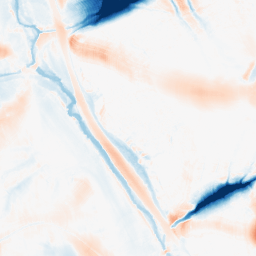
Category: morphological
Decomposition family: morphological_ellipse
Decomposition parameters: operation: average
width: 50
height: 50
Upsampling method: sinc_blackman
Upsampling parameters: scale: 2
kernel_size: 8
Upsampling scale: 2